Interaction volume radius: 5 \u00c5
Interaction volume height: 50 \u00c5
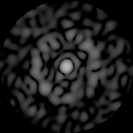
Disorder parameter: 0.8389